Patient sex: M
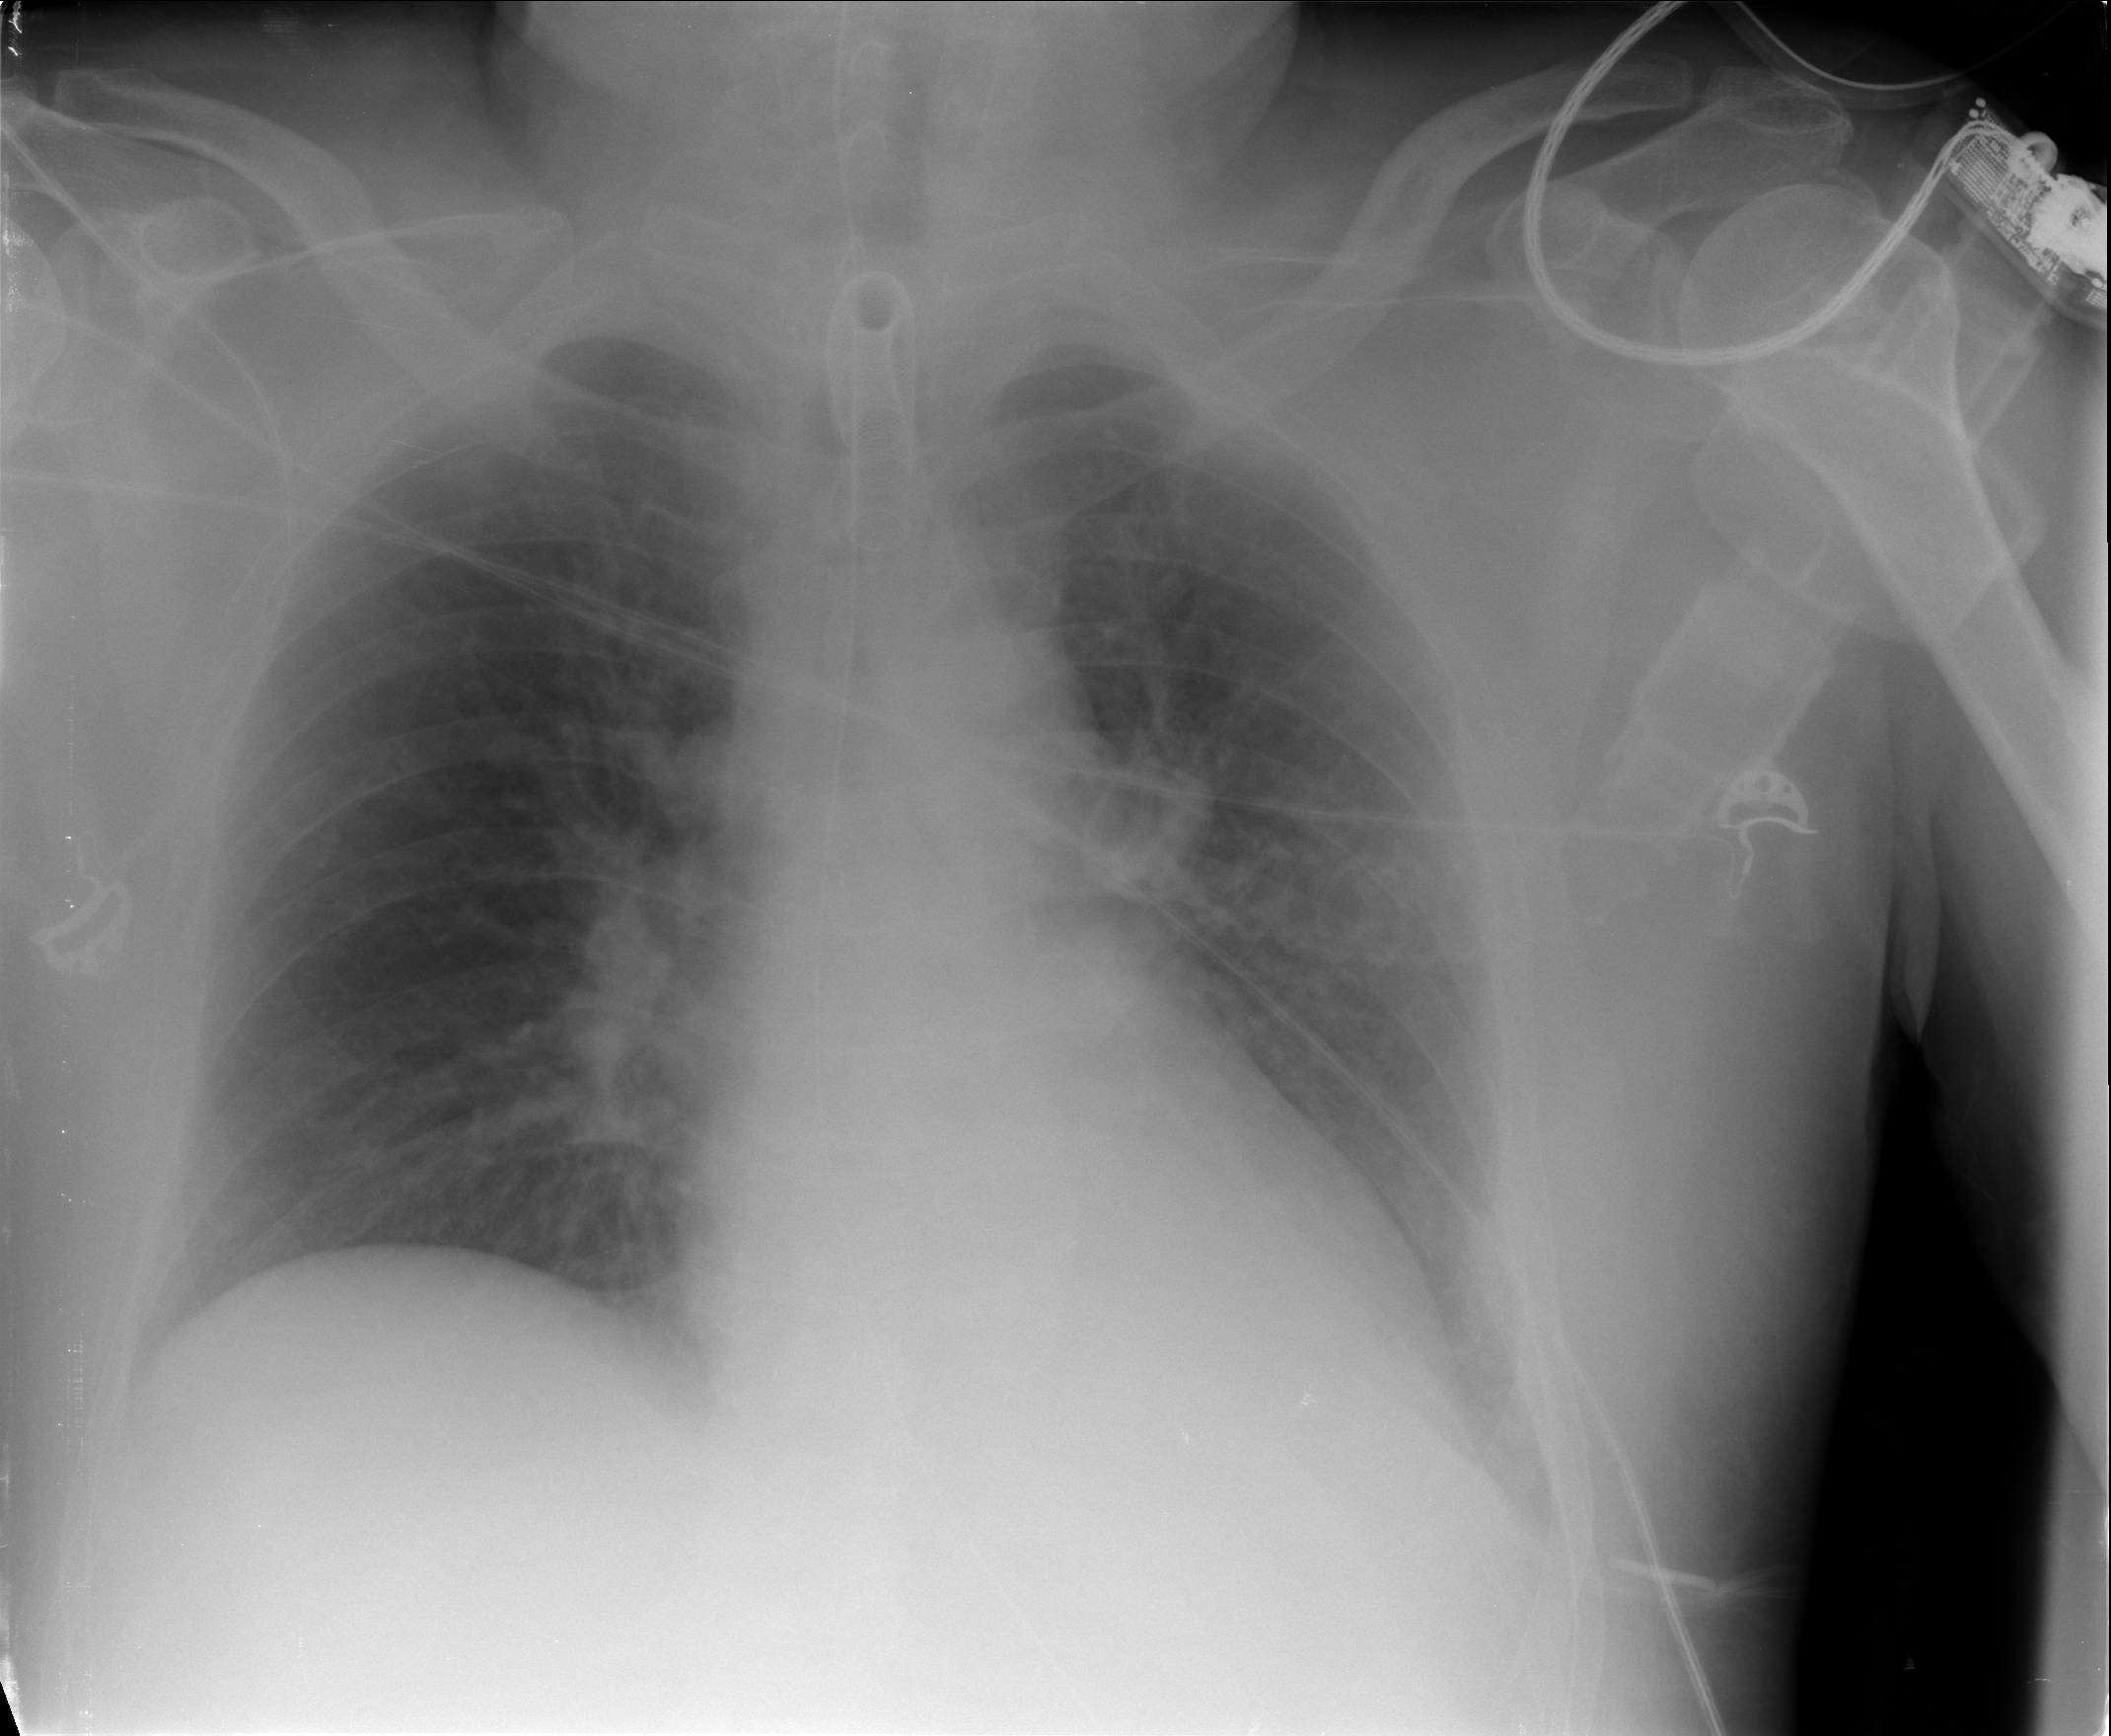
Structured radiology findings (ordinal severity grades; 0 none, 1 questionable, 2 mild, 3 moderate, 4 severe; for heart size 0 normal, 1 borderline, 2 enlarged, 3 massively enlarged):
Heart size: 0
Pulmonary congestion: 2
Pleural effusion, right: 0
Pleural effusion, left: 2
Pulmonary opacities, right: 0
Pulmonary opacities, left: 0
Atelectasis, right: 0
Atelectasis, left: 2